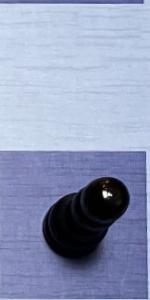
Label: Pawn_Black